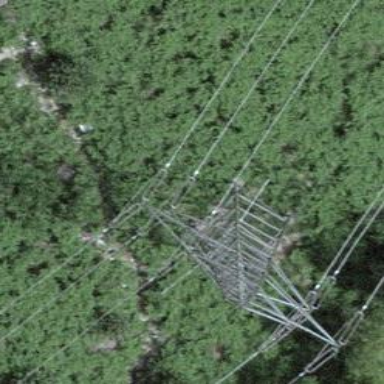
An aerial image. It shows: Power line is depicted.